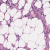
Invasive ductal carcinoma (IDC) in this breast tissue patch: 1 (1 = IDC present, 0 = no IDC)